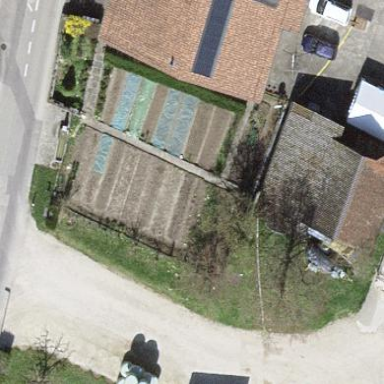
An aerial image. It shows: Allotments area.